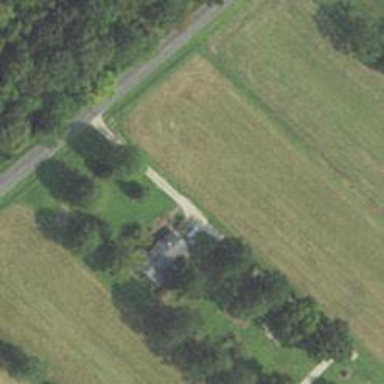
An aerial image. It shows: Driveway leading to service road.